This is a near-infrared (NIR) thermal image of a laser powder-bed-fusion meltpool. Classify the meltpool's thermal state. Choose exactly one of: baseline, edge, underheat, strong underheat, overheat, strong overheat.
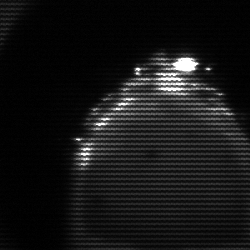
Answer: edge